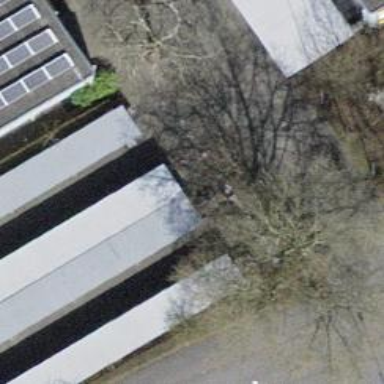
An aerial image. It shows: School building.